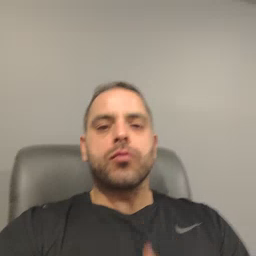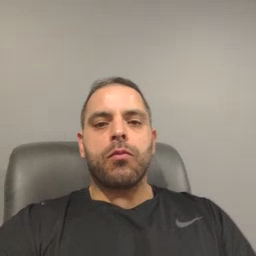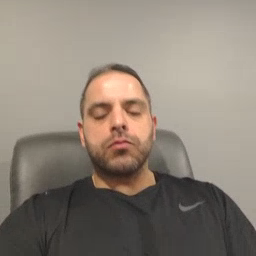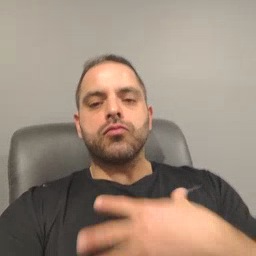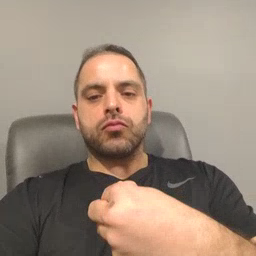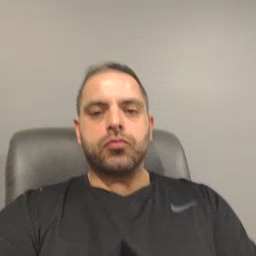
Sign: white